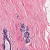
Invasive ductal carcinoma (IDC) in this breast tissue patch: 0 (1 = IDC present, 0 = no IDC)